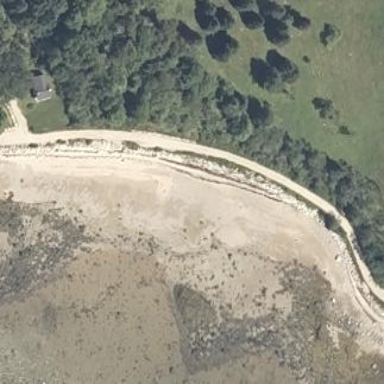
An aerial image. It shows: Sandy beach.